Question: I'm quite new to PHP and MySQL so I thought I'd give it ago. I'm trying to make a jQuery/PHP/MySQL/Json auto-complete script.
I am following <URL> tutorial.I'm currently focusing on the PHP side of things. Everything is set up the same near enough as in the tutorial but for some reason I keep getting
> Notice: Undefined variable: results in localhost/copy.php on line 32null
Every time I call it with something like
> localhost/copy.php?term=arr
Here's my code:
> '''
<?php if ( !isset($_REQUEST['term']) ) exit;
else {$term = $_REQUEST['term'];}
$host = 'localhost';
$user = 'user_test';
$pass = 'root';
$db = 'testing';
$con = mysql_connect($host, $user, $pass);
mysql_select_db($db);
$query = "SELECT name FROM mytable WHERE name LIKE '$term' ";
$result = mysql_query($query);
if($result === FALSE) {
die(mysql_error());
}
while($row = mysql_fetch_array($result))
{
$results[] = array('label' => $row['name']);
}
echo json_encode($results); // Line 32
?>
'''
Database

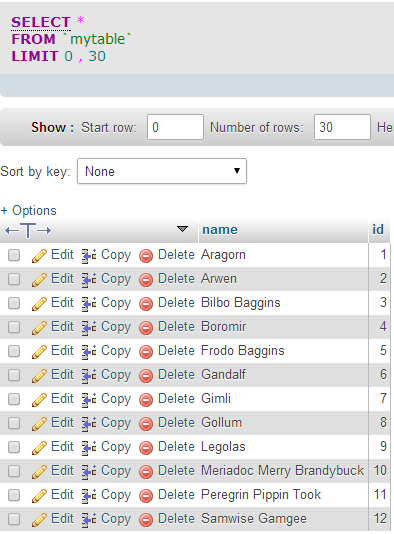
Answer: It seems that the 'while' loop that you have above the line is not running, which may mean that you're not getting any results back from the SQL query.